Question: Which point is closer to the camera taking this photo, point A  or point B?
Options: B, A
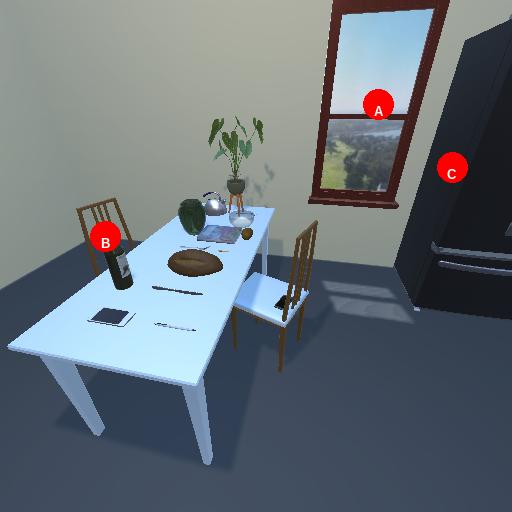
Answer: B